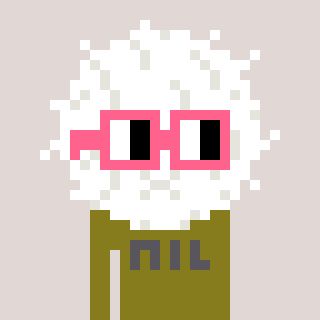
a pixel art character with square pink glasses, a cottonball-shaped head and a gunk-colored body on a warm background